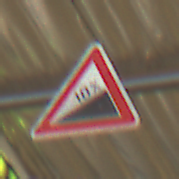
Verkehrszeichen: Steigung10
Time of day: MorningAfternoon
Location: Roofed (Special)
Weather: NotSpecified
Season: NotSpecified
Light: Artificial